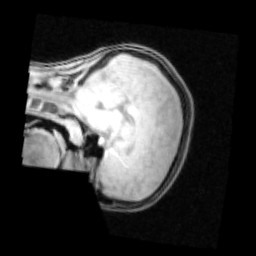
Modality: PDw
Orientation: sagittal
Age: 17
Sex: female
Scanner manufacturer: siemens
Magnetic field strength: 3 T
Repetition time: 0.25 s
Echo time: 0.00103 s